Question: I have been trying to change the border color of the icons in JQM here is my code

'''
<div data-shadow="false" data-theme="c" id="transitionmap" data-role="page">
<div data-role="header" style="background:#006699 !important;color:#fff;">
<a data-rel="back" href="#pageone" class="ui-nodisc-icon" data-icon="location" data-iconpos="notext" data-corners="true" data-shadow="true" data-iconshadow="true" data-wrapperels="span" data-theme="d" title="Close">Go to Page One</a>
<h1><?php echo $translate->text('Ubicacion Aproximada')?> </h1>
<a data-rel="back" href="#pageone" class="ui-nodisc-icon" data-icon="delete" data-iconpos="notext" data-corners="true" data-shadow="true" data-iconshadow="true" data-wrapperels="span" data-theme="d" title="Close">Back</a>
</div>
</div>
'''
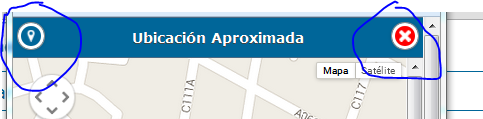
Answer: You just need to override 'background-color' or 'border-color' with '!important' to force override.
'''
.ui-header .ui-btn { /* or use a different selector */
background-color: #fff !important;
border-color: #000 !important;
}
'''
> <URL>